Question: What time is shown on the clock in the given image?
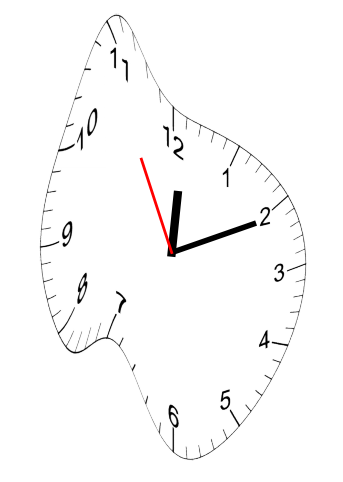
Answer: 12:10:55